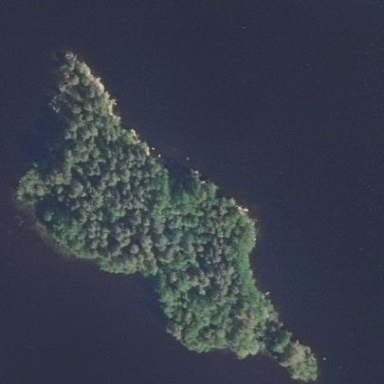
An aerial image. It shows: Islet covered with woodland.